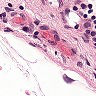
Metastatic tissue present: no